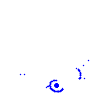
Particle: electron